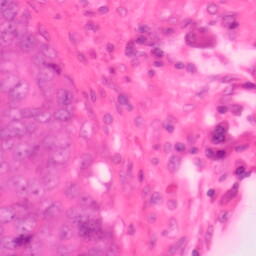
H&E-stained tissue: Colon